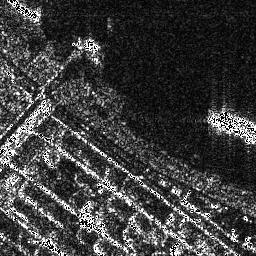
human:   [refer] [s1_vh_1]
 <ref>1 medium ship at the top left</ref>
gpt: <box>[[2, 0, 16, 8, 0]]</box>